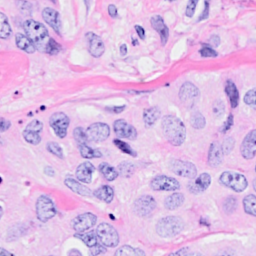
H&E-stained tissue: Breast